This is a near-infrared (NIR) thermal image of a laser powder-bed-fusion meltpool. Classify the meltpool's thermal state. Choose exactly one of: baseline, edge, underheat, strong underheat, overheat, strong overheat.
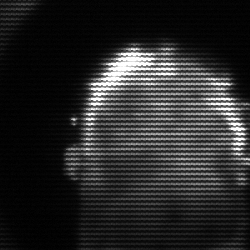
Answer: baseline